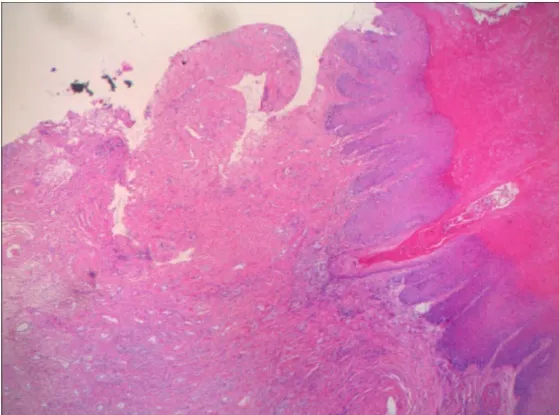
Histopathology of vulvar lesions in VLS patients marked hyperkeratosis, follicular horn plugs, thickening of the epidermal spinous layer, focal liquefaction degeneration of basal cells, and localized homogeneous degeneration of the superficial dermis. Lymphocytes, neutrophils and histiocytes were seen around the blood vessels in the dermis.
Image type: pathology (h&e)